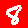
Digit: 8